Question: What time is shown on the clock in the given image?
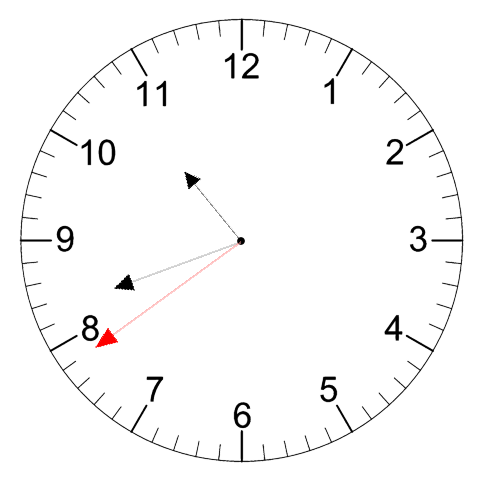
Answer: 10:41:39